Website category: university
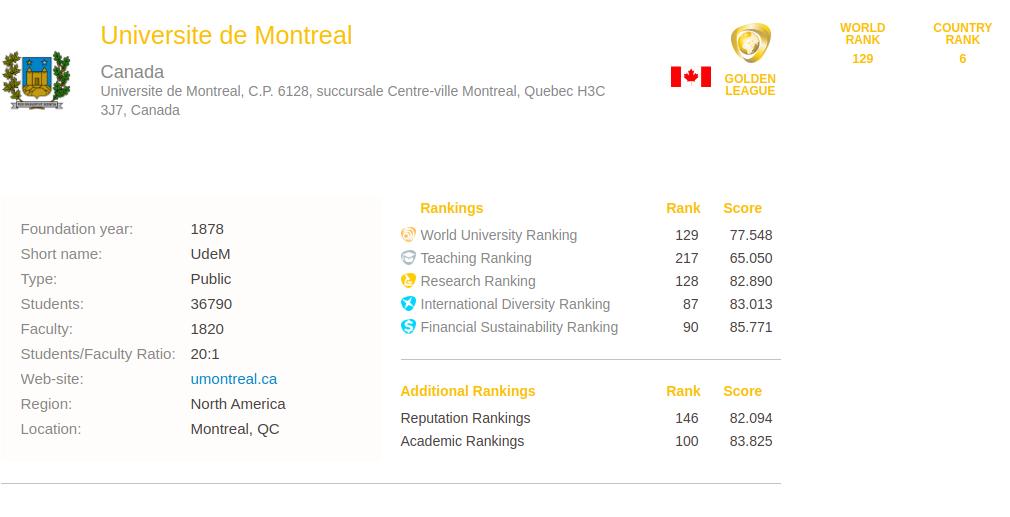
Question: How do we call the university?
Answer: Universite de Montreal

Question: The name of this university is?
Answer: Universite de Montreal

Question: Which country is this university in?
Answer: Canada

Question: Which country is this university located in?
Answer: Canada

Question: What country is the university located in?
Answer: Canada

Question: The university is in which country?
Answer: Canada

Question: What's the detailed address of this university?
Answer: Universite de Montreal, C.P. 6128, succursale Centre-ville Montreal, Quebec H3C 3J7, Canada

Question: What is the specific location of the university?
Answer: Universite de Montreal, C.P. 6128, succursale Centre-ville Montreal, Quebec H3C 3J7, Canada

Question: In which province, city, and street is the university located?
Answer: Universite de Montreal, C.P. 6128, succursale Centre-ville Montreal, Quebec H3C 3J7, Canada

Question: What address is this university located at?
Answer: Universite de Montreal, C.P. 6128, succursale Centre-ville Montreal, Quebec H3C 3J7, Canada

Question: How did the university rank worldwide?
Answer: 129

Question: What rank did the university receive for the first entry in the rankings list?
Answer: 129

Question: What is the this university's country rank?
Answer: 6

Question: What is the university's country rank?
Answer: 6

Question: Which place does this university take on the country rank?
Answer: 6

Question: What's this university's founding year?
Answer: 1878

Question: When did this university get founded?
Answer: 1878

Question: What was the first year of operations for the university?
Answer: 1878

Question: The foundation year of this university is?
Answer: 1878

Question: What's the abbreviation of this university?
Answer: UdeM

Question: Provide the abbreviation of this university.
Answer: UdeM

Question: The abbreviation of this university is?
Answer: UdeM

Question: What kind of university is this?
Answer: Public

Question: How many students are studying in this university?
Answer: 36790

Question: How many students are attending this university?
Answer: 36790

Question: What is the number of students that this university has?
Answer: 36790

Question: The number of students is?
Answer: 36790

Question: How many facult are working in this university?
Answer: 1820

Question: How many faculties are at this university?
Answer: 1820

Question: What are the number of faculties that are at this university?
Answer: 1820

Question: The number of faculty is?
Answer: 1820

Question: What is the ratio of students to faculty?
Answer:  20 : 1

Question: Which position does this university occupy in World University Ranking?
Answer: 129

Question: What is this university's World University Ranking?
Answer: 129

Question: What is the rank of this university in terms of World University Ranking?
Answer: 129

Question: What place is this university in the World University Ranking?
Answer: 129

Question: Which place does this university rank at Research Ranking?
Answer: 128

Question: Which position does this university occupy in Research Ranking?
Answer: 128

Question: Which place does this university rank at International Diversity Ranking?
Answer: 87

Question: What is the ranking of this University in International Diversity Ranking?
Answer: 87

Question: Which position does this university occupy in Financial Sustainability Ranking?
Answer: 90

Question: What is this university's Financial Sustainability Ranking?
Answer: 90

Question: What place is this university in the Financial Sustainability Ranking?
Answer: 90

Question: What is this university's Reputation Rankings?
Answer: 146

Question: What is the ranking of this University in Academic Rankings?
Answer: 100

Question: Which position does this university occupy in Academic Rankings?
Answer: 100

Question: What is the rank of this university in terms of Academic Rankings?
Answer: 100

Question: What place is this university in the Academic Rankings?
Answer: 100

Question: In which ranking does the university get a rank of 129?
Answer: World University Ranking

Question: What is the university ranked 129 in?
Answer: World University Ranking

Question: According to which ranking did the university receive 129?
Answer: World University Ranking

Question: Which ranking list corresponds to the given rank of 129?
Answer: World University Ranking

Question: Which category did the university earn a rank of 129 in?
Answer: World University Ranking

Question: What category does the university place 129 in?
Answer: World University Ranking

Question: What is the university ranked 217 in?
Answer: Teaching Ranking

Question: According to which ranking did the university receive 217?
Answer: Teaching Ranking

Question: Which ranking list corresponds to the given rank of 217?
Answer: Teaching Ranking

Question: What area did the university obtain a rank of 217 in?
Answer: Teaching Ranking

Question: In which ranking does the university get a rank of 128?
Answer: Research Ranking

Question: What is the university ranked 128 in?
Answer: Research Ranking

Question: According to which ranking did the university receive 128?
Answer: Research Ranking

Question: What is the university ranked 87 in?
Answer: International Diversity Ranking

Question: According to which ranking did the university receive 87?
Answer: International Diversity Ranking

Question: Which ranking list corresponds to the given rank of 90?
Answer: Financial Sustainability Ranking